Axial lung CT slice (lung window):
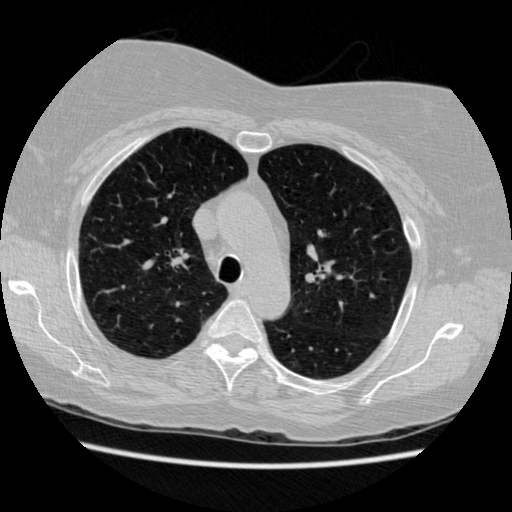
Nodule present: no